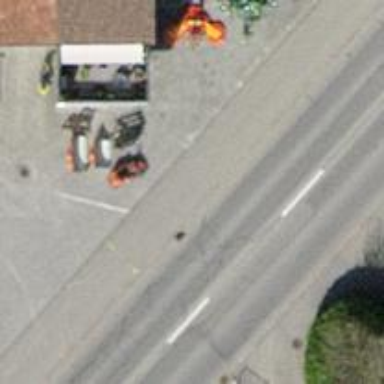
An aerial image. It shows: Cycleway.